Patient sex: M
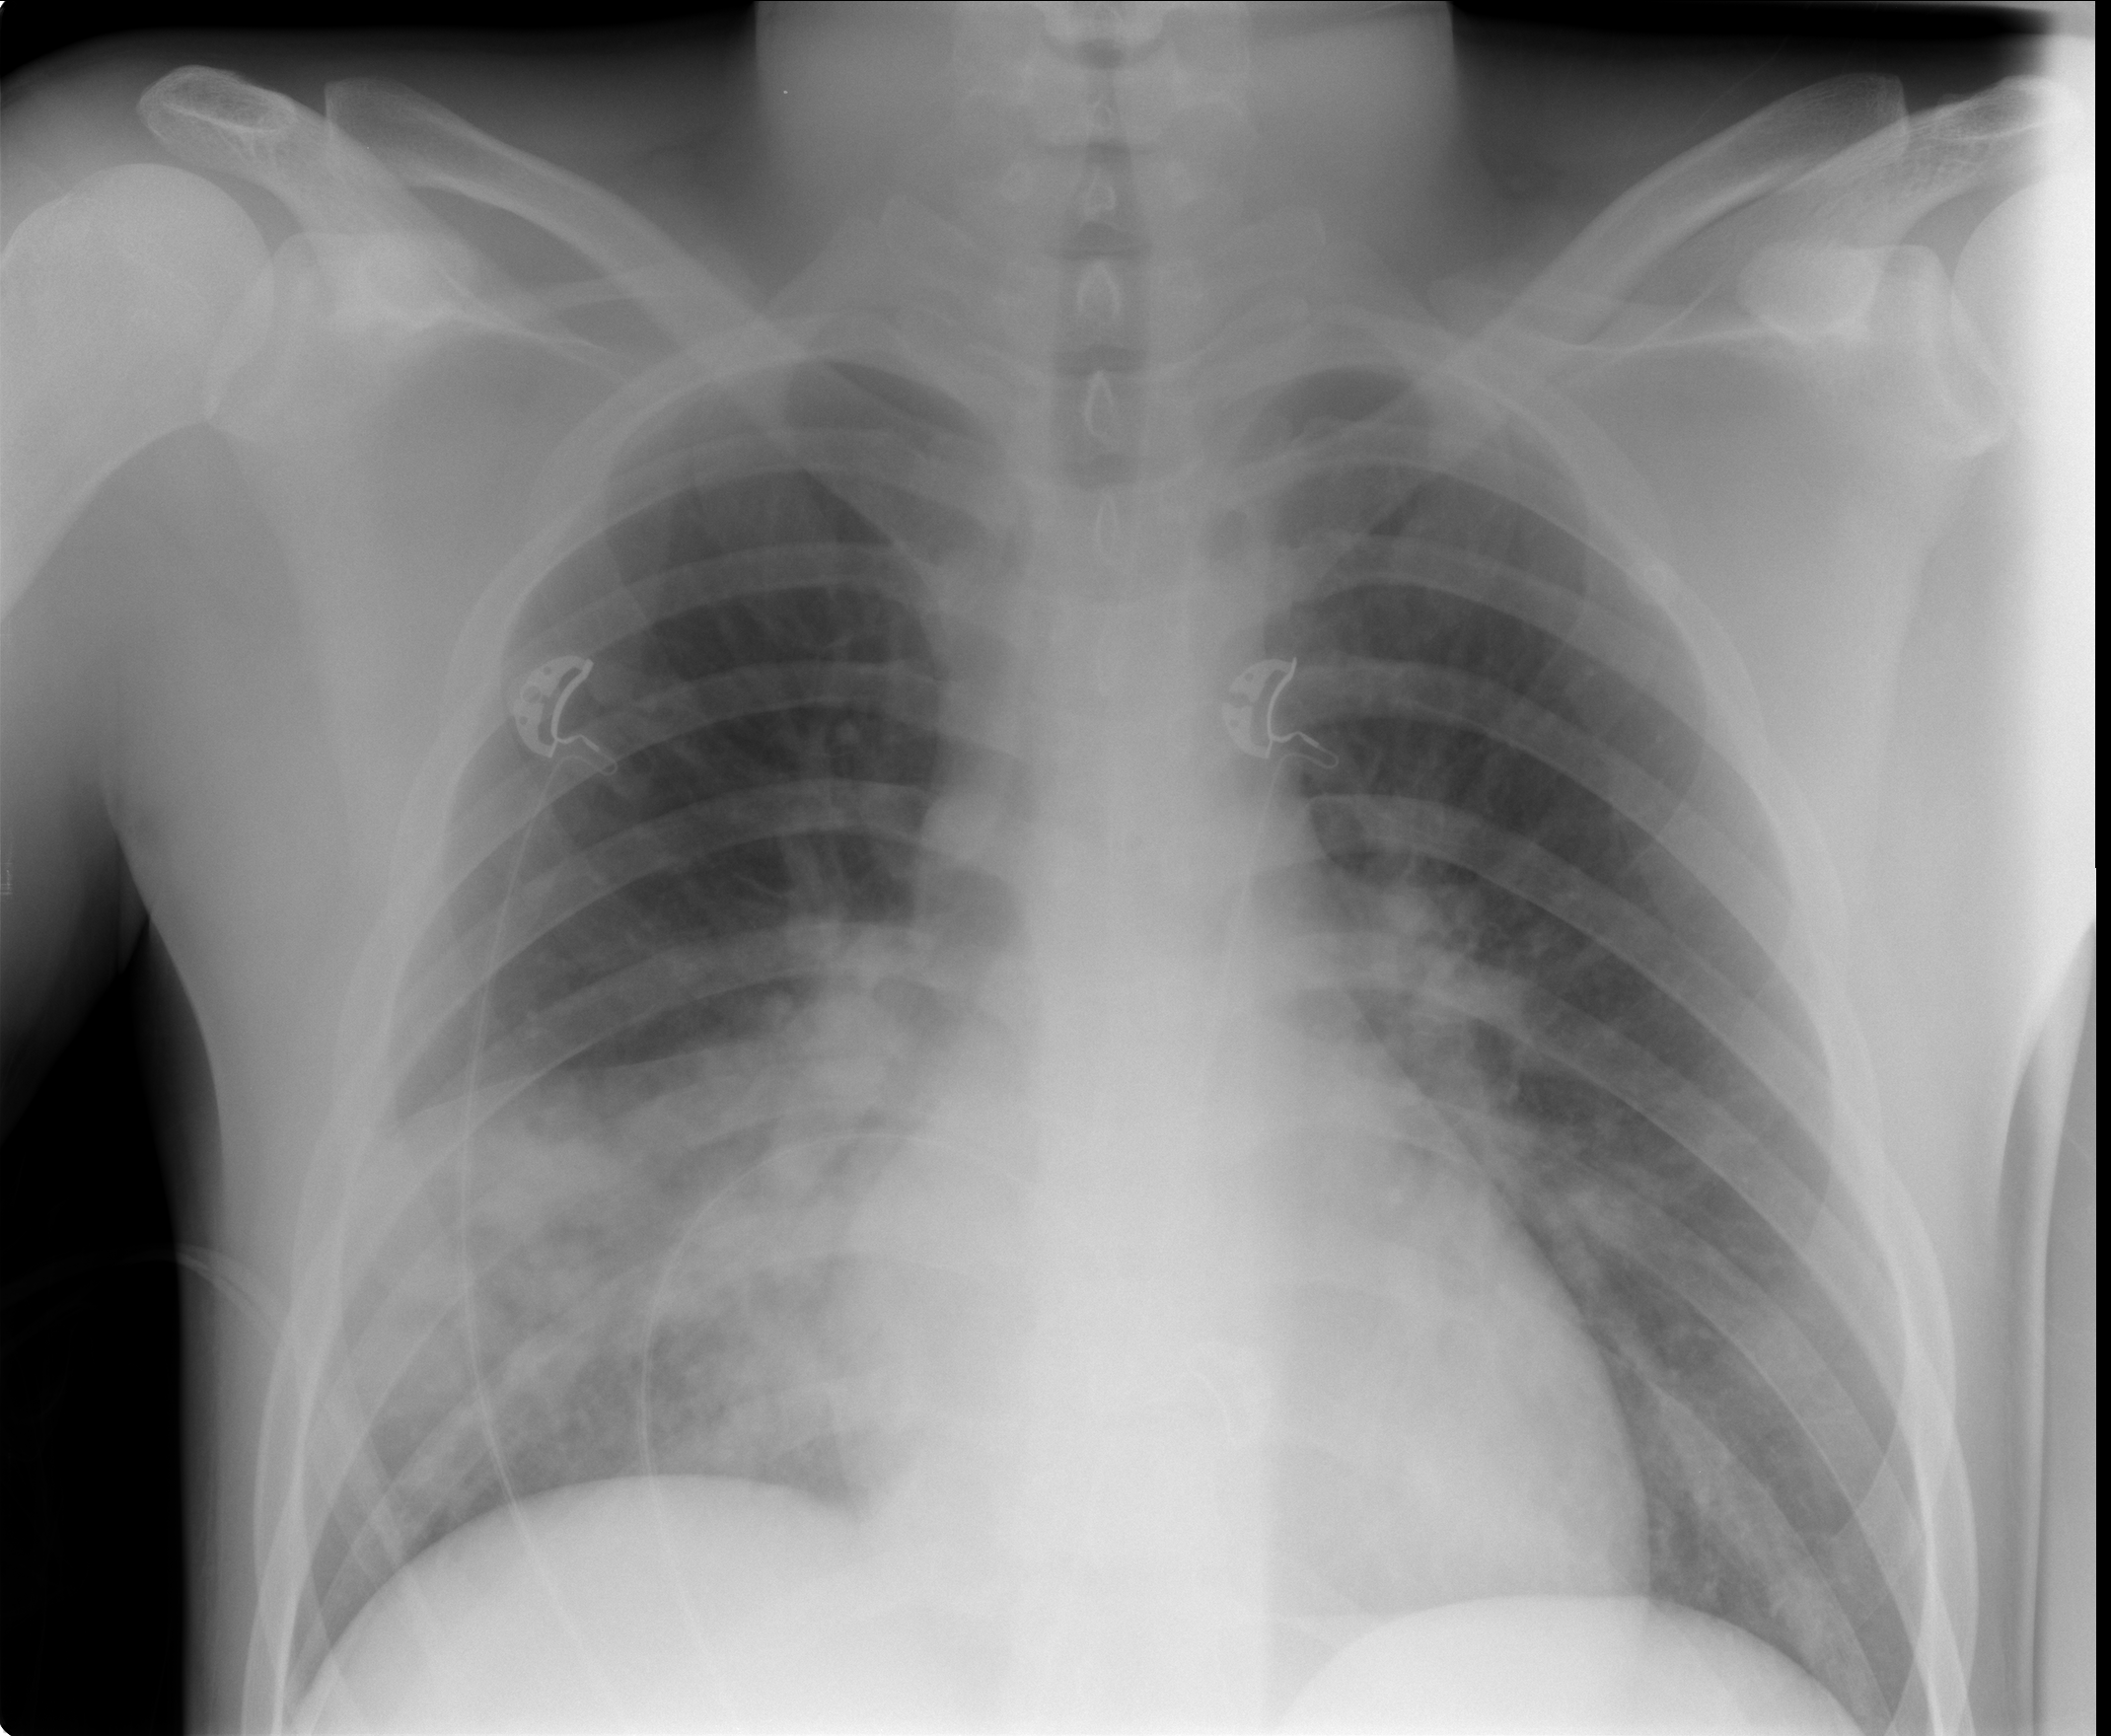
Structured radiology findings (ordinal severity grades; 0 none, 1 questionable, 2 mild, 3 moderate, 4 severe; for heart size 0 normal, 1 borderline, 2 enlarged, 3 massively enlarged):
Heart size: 0
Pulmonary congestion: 0
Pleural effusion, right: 0
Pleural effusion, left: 0
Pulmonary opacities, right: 3
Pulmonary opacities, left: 0
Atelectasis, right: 0
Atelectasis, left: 0